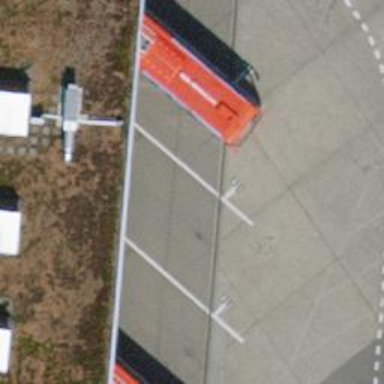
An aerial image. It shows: Bus stop with shelter. It is platform for public transport.